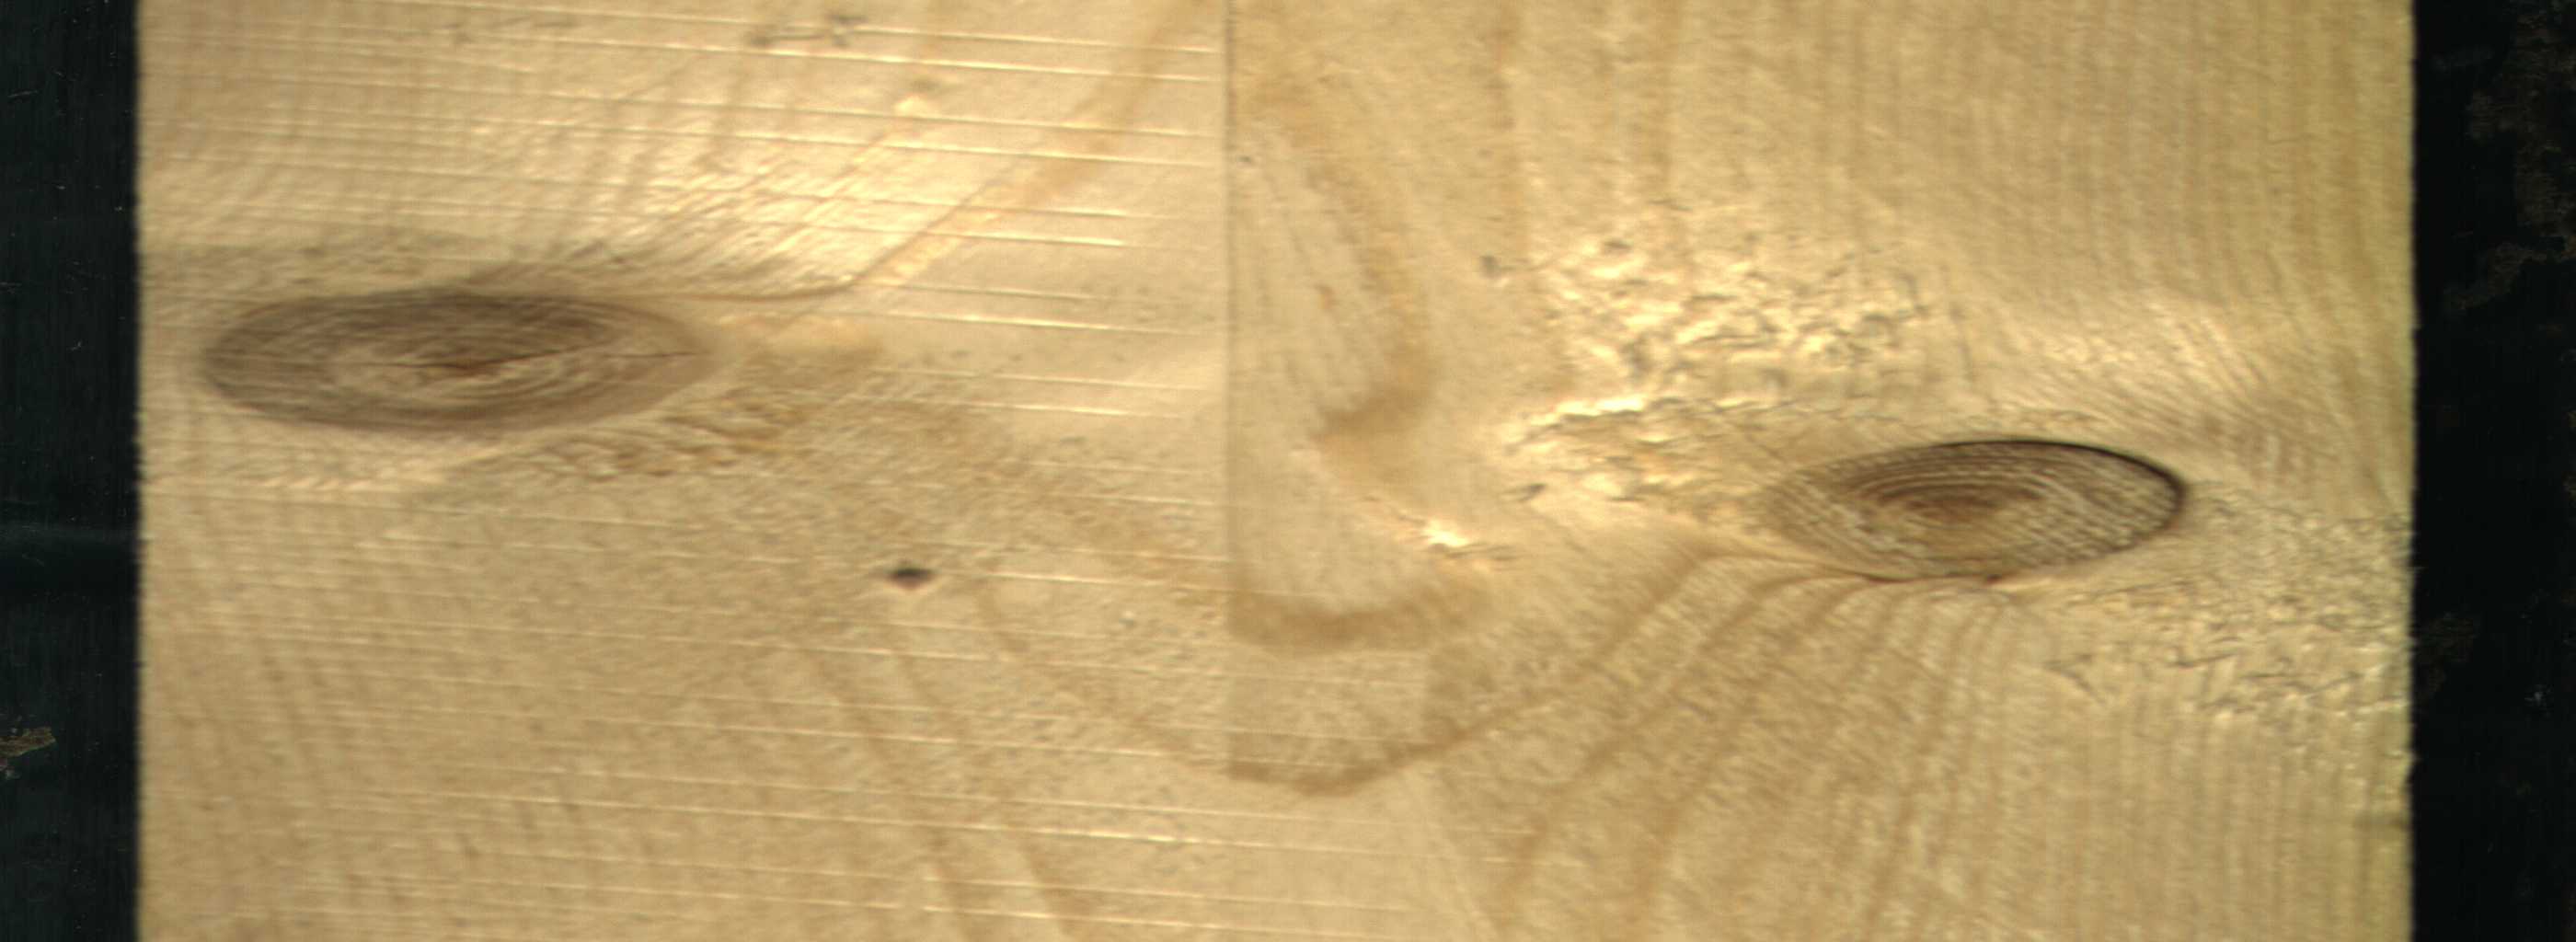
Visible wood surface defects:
Live_Knot
Live_Knot
Live_Knot